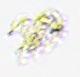
Label: Detritus